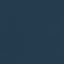
Land use / land cover: SeaLake